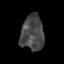
Tissue: skin
Cell type: Epithelial cells
Senescence score: 0.2143
Nuclear area (px): 802
Mean DAPI intensity: 72.061